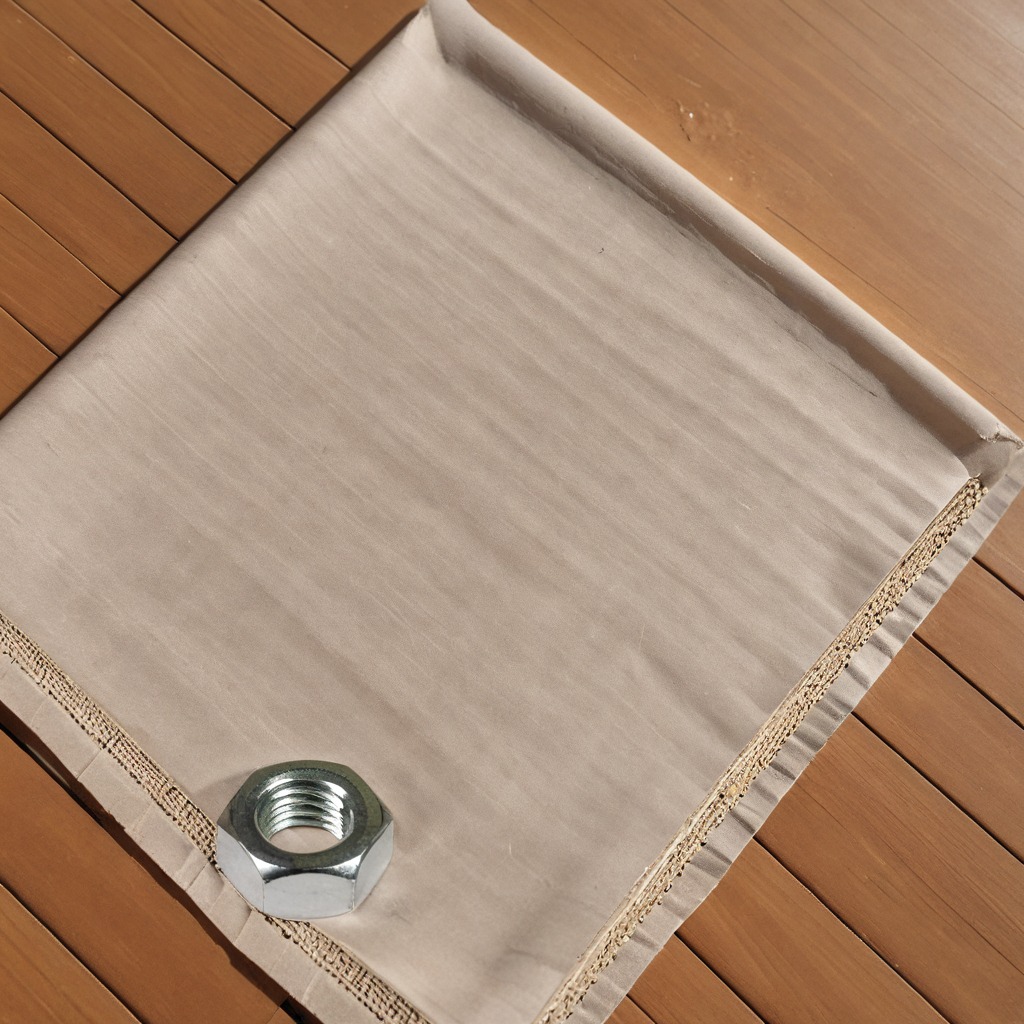
A metal nut lying on a wooden table in an outdoor workshop during daytime bright natural light soft shadows worn but beneath the cloth.